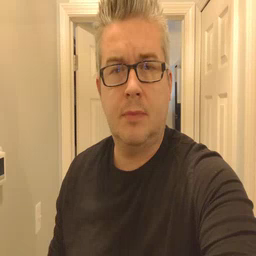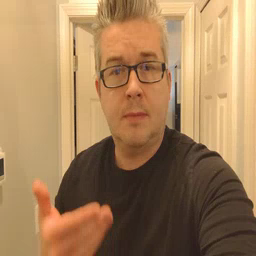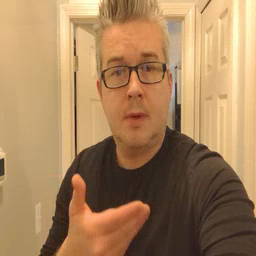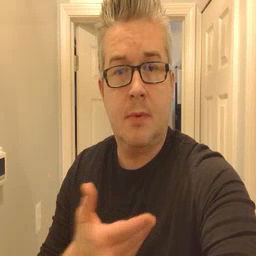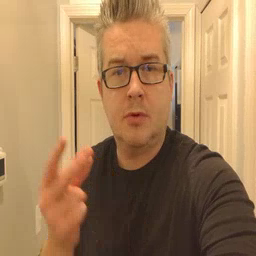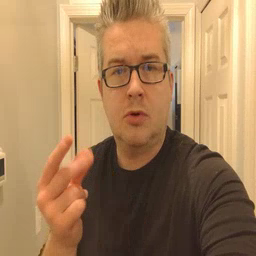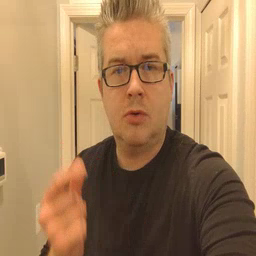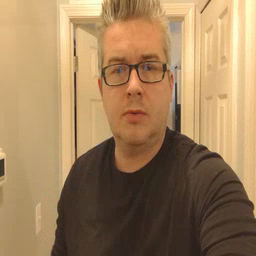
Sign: puppy